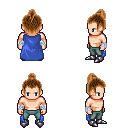
a pixel art fantasy rpg character, male body template, human, light skin, blue cape, teal pants, brown short topknot hairstyle, white cloth bandages, metal boots, four views (front, back, left, right), 2x2 character sprite sheet, small pixel art, hard edges, no anti-aliasing